Interaction volume radius: 10 \u00c5
Interaction volume height: 30 \u00c5
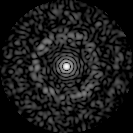
Disorder parameter: 0.8319